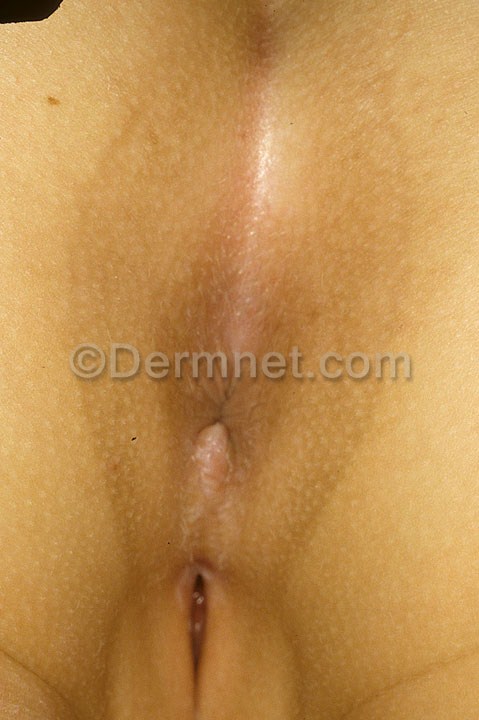
Disease: Psoriasis pictures Lichen Planus and related diseases